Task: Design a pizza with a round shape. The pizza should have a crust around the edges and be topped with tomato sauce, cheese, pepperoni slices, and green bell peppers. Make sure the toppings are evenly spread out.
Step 315:
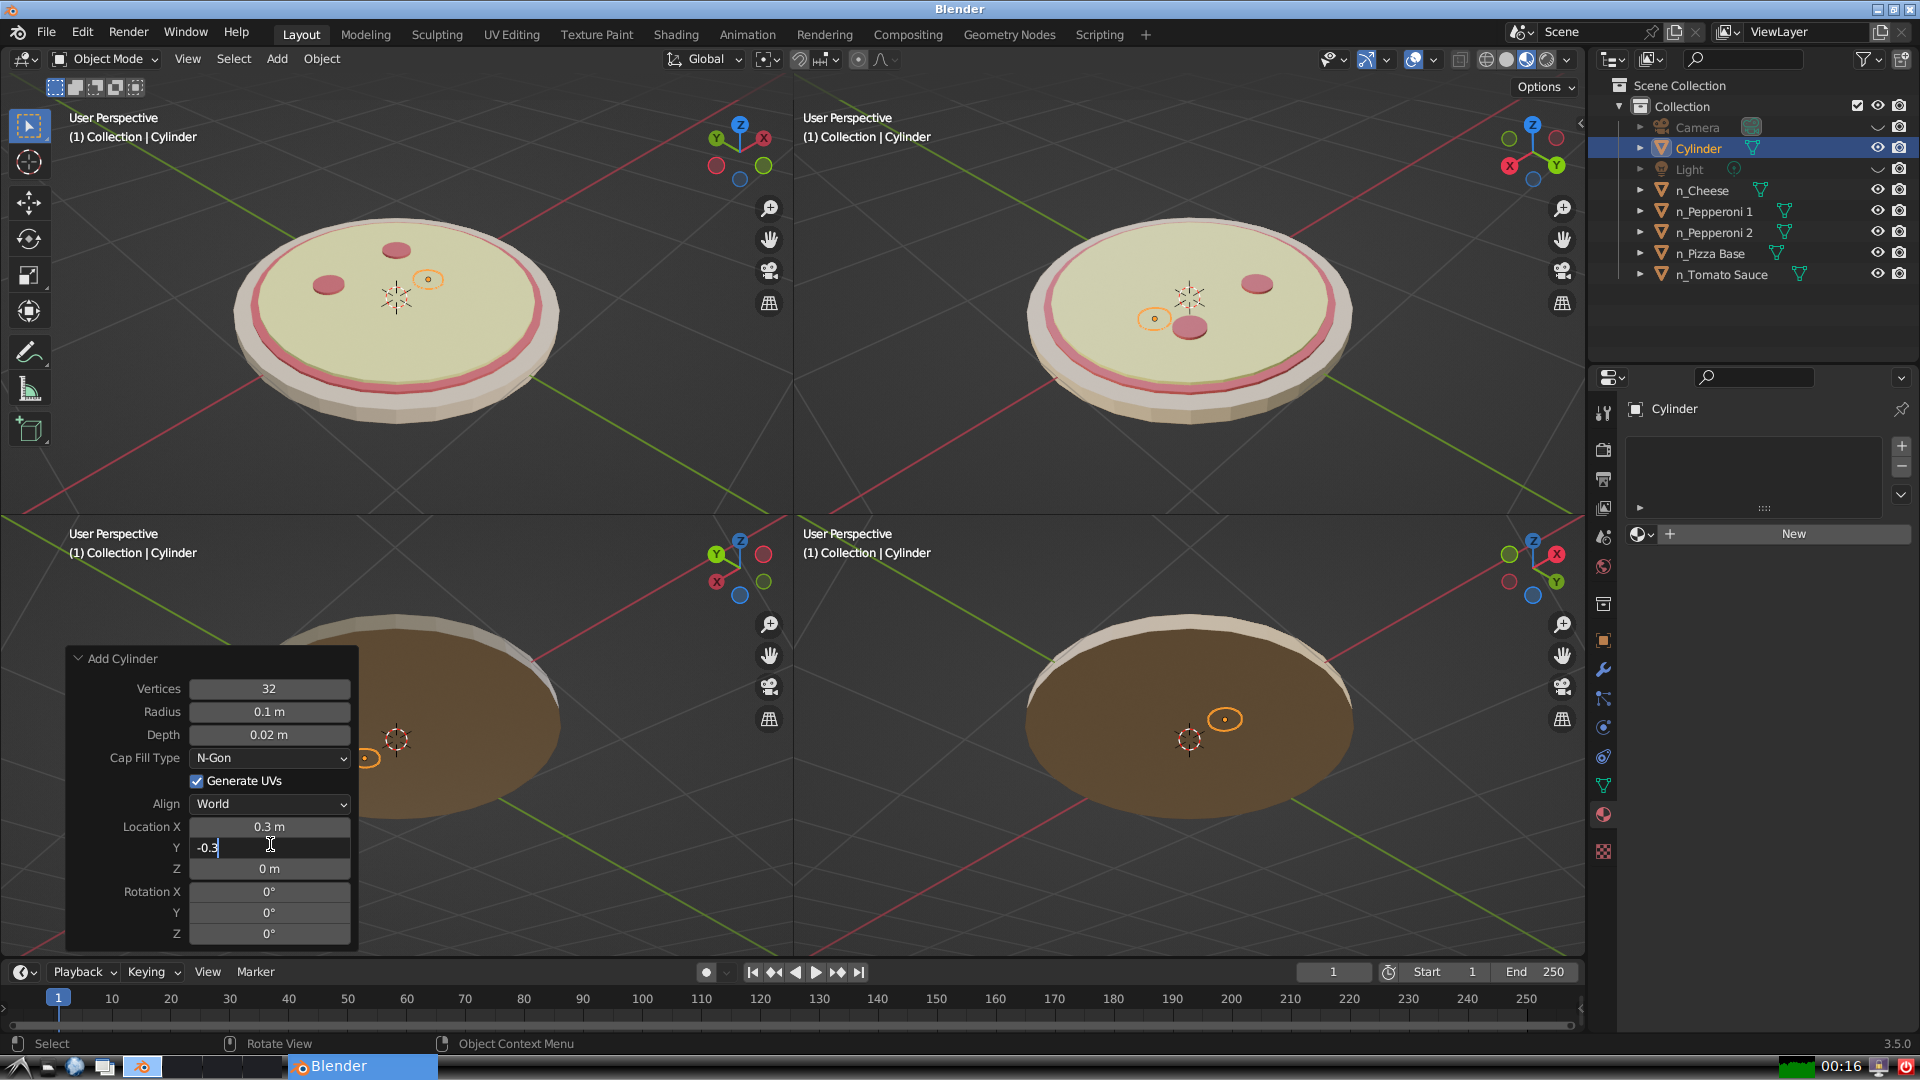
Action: {"key_press": ['Return']}